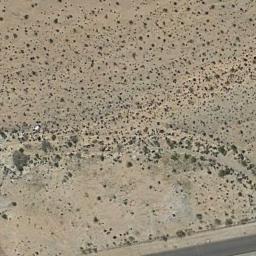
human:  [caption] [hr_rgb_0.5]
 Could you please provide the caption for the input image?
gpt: The chaparral is on the desert with a road pass by .

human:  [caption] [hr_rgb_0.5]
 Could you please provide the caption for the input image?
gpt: A lot of dense chaparrals grow in the desert .

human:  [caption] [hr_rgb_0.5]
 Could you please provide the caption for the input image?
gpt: There are piles of grass in this jungle .

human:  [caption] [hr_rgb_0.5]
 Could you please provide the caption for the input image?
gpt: Chaparral is evenly distributed on the sand and there is a road in the sand .

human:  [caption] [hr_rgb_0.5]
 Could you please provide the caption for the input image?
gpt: There is a road beside the chaparral .